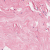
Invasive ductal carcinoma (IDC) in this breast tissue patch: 0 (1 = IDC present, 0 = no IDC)